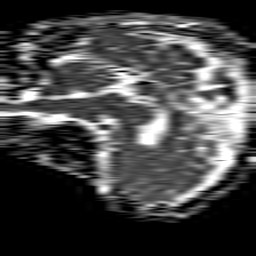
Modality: ADC
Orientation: sagittal
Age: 43
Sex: male
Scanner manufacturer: philips
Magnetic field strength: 1.5 T
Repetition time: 4.6 s
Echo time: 0.08517 s